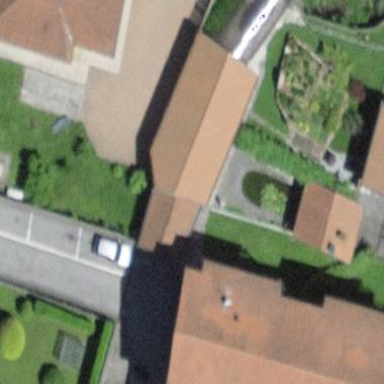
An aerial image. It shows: Detached building with gabled roof.